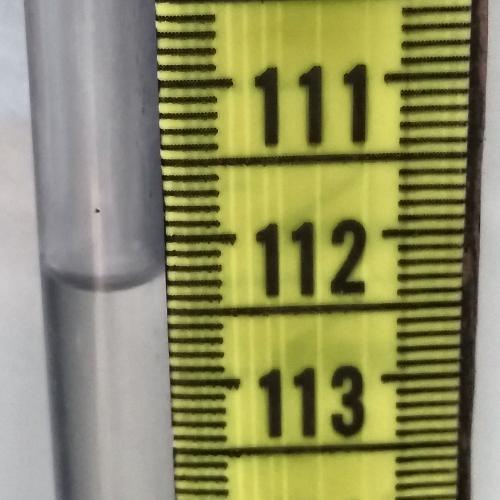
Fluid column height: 112.3 cm